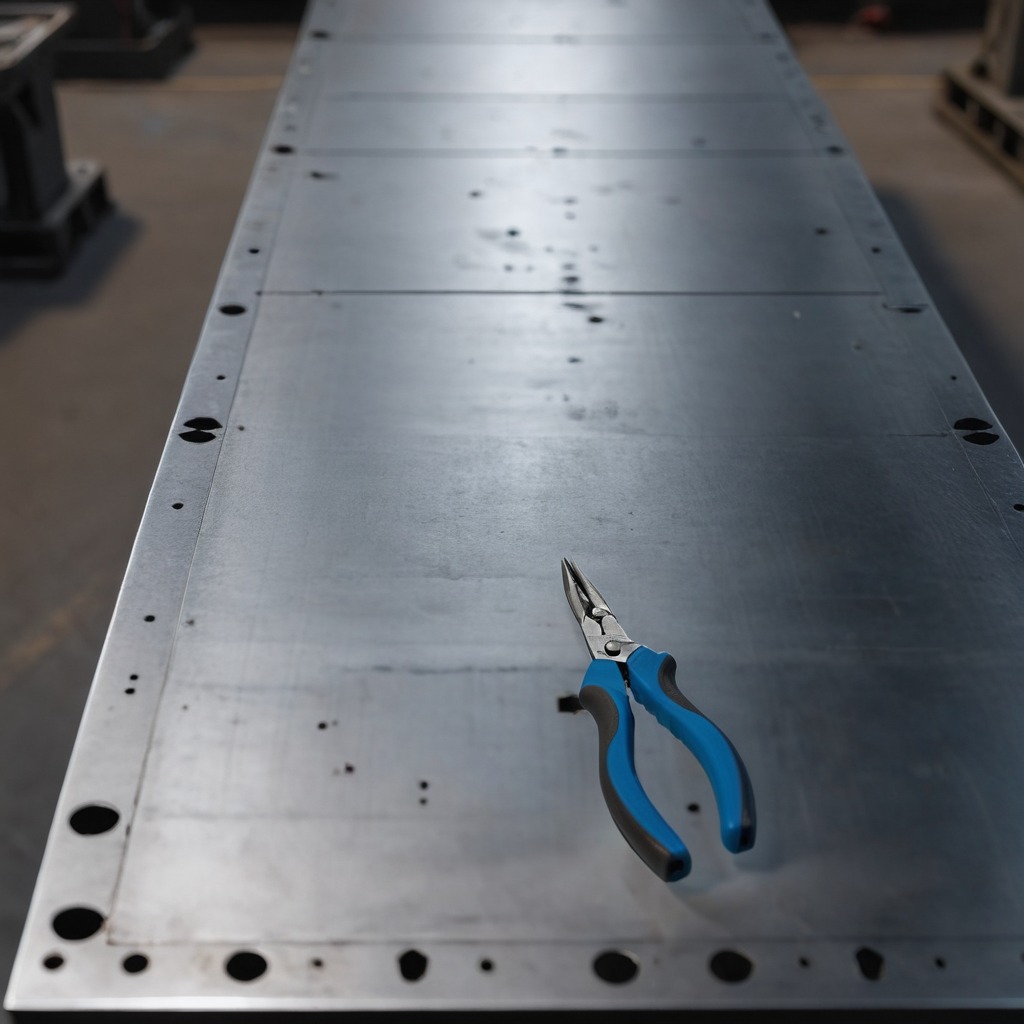
A plier lies on the cold steel table in a mining workshop.